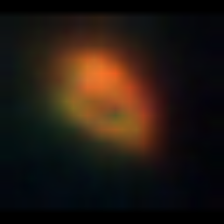
Taxon: NanoPlankton
Group: Other